Aerial crown-view tile of a tropical tree (Barro Colorado Island, Panama), acquired 20250715:
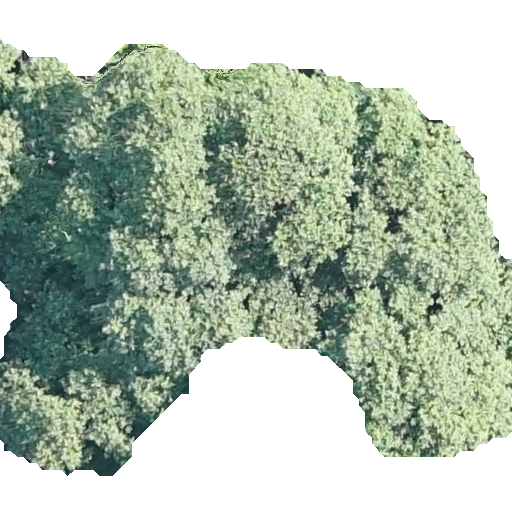
Species: Hieronyma alchorneoides
GBIF accepted scientific name: Hieronyma alchorneoides
Crown area: 301.526 m²